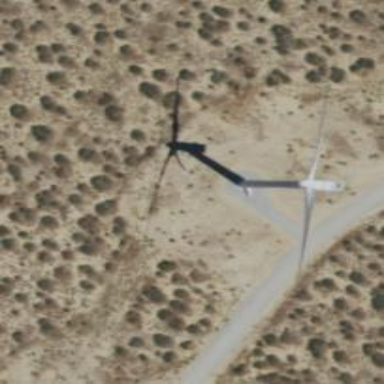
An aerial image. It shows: Wind power generator with horizontal axis wind turbine manufactured by Vestas.